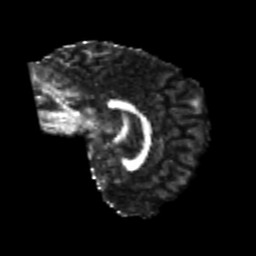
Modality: FA
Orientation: sagittal
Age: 23
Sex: female
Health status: healthy
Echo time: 0.074 s